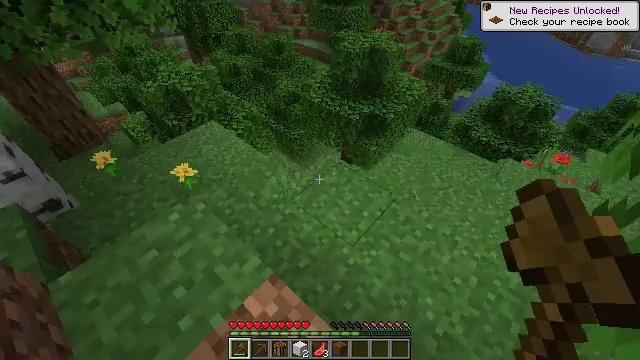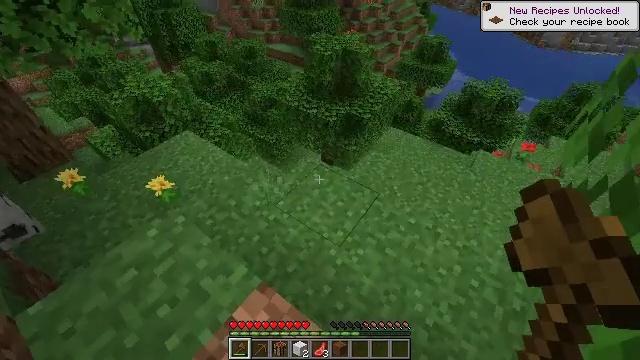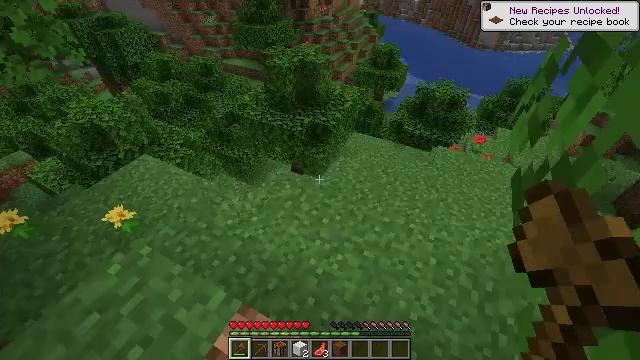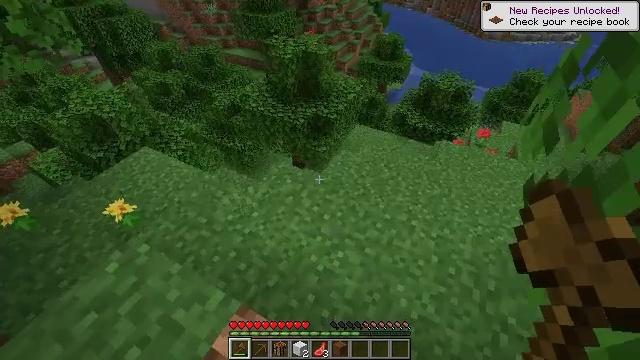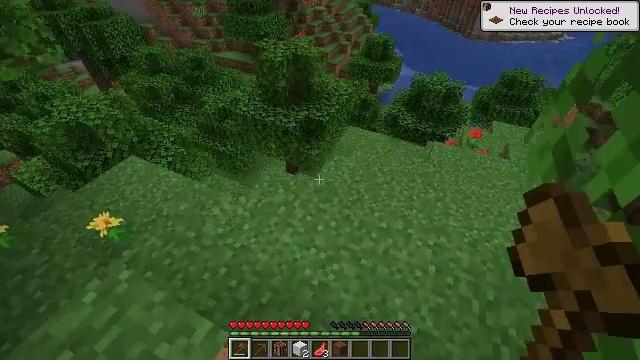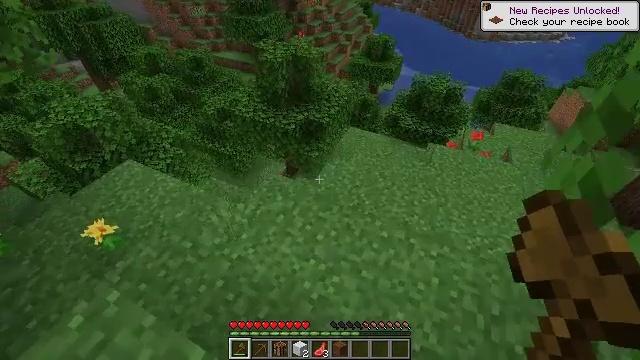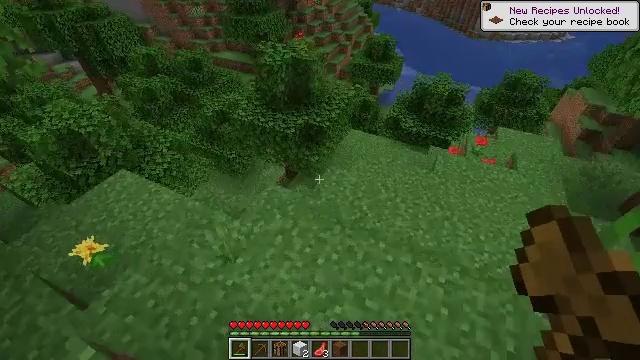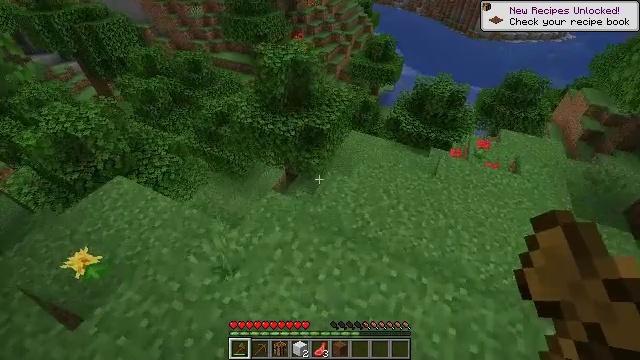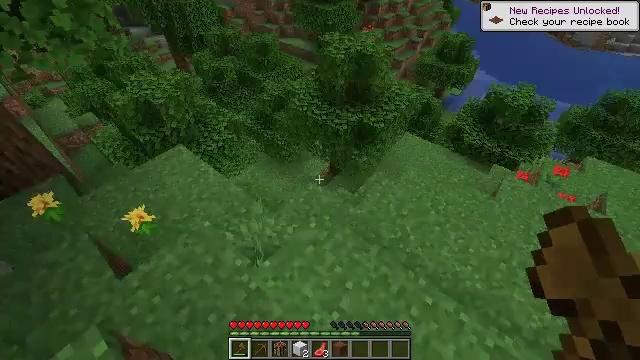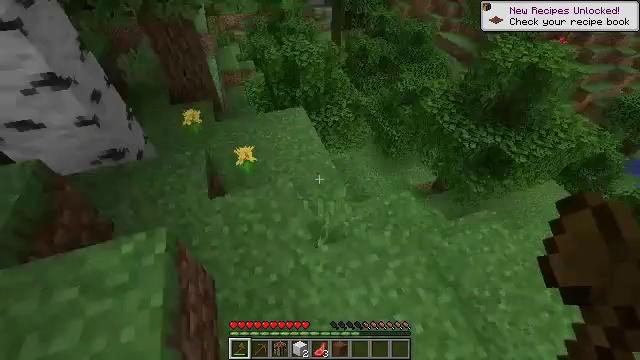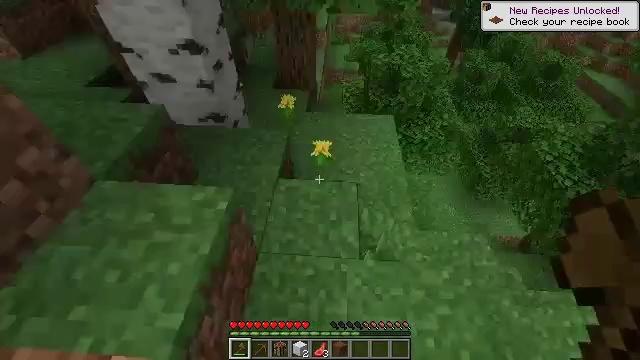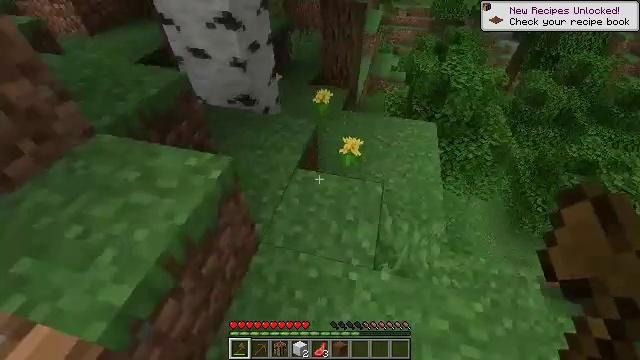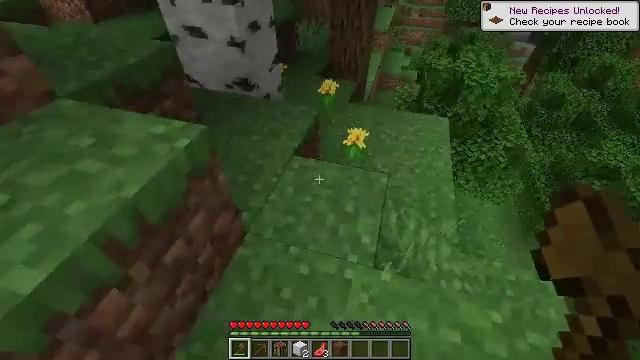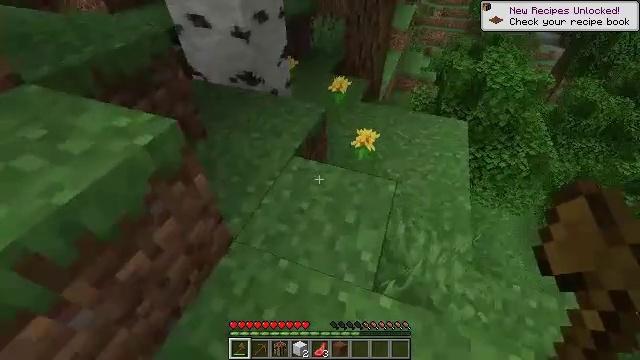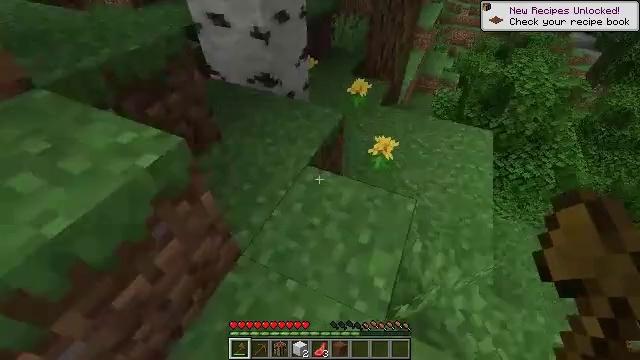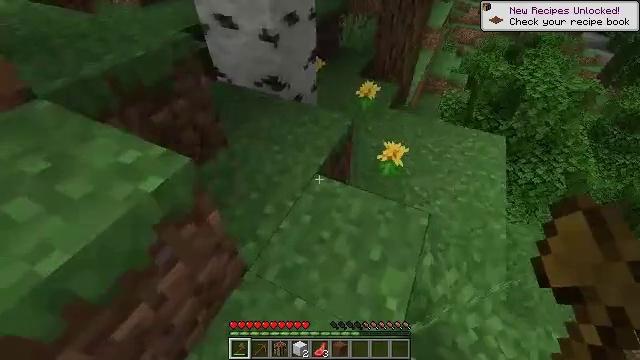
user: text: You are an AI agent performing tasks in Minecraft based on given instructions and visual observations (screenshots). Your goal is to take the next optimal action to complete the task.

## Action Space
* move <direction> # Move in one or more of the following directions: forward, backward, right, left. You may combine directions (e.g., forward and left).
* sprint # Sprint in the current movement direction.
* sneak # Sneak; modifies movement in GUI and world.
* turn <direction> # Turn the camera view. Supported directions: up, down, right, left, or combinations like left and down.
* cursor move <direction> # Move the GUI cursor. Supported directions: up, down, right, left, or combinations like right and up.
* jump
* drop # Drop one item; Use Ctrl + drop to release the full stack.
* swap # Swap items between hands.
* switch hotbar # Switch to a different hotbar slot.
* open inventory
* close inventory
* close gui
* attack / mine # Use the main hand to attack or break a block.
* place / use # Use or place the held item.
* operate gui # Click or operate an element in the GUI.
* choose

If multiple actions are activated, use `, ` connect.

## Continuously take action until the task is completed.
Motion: motion action
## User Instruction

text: Collect a dandelion flower.
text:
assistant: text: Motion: turn right
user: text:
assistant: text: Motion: turn right and up
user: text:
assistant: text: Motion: move forward, turn down
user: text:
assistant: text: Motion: move forward, turn right
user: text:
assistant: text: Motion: move forward
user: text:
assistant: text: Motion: move forward
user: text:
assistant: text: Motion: move forward
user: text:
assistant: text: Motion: move forward, turn left and down
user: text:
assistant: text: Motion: move forward, turn left and down
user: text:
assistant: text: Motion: move forward, turn left and up
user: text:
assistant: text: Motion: move forward, turn left and up
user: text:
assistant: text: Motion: move forward, turn left
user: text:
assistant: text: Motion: move forward, turn left
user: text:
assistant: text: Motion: move forward and move left, turn left
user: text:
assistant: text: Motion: move forward and move left, turn left
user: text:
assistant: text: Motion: move forward and move left, turn right
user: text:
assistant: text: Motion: move forward and move left, turn right and down
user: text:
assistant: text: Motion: move forward, turn right and down
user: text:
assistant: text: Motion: move forward, turn right and down
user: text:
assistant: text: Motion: move forward, turn right and down
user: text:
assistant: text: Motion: no_op
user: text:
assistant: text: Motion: attack / mine
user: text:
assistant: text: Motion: attack / mine
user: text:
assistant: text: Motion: move forward, turn left and up, attack / mine
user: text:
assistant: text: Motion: move forward, turn left and up
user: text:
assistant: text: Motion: move forward, turn left
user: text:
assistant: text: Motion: move forward, turn left and down, attack / mine
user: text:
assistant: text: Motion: move forward, turn left and down, attack / mine
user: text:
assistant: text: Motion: move forward, turn left and down, attack / mine
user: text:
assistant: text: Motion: move forward, turn down